Question: I'm using a 'ForEach' to display the contents of an array, then manually showing a divider between each element by checking the element index. Here's my code:
'''
struct ContentView: View {
let animals = ["Apple", "Bear", "Cat", "Dog", "Elephant"]
var body: some View {
VStack {
/// array of tuples containing each element's index and the element itself
let enumerated = Array(zip(animals.indices, animals))
ForEach(enumerated, id: \.1) { index, animal in
Text(animal)
/// add a divider if the element isn't the last
if index != enumerated.count - 1 {
Divider()
.background(.blue)
}
}
}
}
}
'''
Result:

This works, but I'd like a way to automatically add dividers everywhere without writing the 'Array(zip(animals.indices, animals))' every time. Here's what I have so far:
'''
struct ForEachDividerView<Data, Content>: View where Data: RandomAccessCollection, Data.Element: Hashable, Content: View {
var data: Data
var content: (Data.Element) -> Content
var body: some View {
let enumerated = Array(zip(data.indices, data))
ForEach(enumerated, id: \.1) { index, data in
/// generate the view
content(data)
/// add a divider if the element isn't the last
if let index = index as? Int, index != enumerated.count - 1 {
Divider()
.background(.blue)
}
}
}
}
/// usage
ForEachDividerView(data: animals) { animal in
Text(animal)
}
'''
This works great, isolating all the boilerplate 'zip' code and still getting the same result. However, this is only because 'animals' is an array of 'String's, which conform to <URL> -- if the elements in my array didn't conform to 'Hashable', it wouldn't work:
'''
struct Person {
var name: String
}
struct ContentView: View {
let people: [Person] = [
.init(name: "Anna"),
.init(name: "Bob"),
.init(name: "Chris")
]
var body: some View {
VStack {
/// Error! Generic struct 'ForEachDividerView' requires that 'Person' conform to 'Hashable'
ForEachDividerView(data: people) { person in
Text(person.name)
}
}
}
}
'''
That's why SwiftUI's 'ForEach' comes with an additional initializer, <URL>, that takes in a custom key path for extracting the ID. I'd like to take advantage of this initializer in my 'ForEachDividerView', but I can't figure it out. Here's what I tried:
'''
struct ForEachDividerView<Data, Content, ID>: View where Data: RandomAccessCollection, ID: Hashable, Content: View {
var data: Data
var id: KeyPath<Data.Element, ID>
var content: (Data.Element) -> Content
var body: some View {
let enumerated = Array(zip(data.indices, data))
/// Error! Invalid component of Swift key path
ForEach(enumerated, id: \.1.appending(path: id)) { index, data in
content(data)
if let index = index as? Int, index != enumerated.count - 1 {
Divider()
.background(.blue)
}
}
}
}
/// at least this part works...
ForEachDividerView(data: people, id: \.name) { person in
Text(person.name)
}
'''
I tried using <URL>, but I got 'Invalid component of Swift key path'.
How can I automatically add a divider in between the elements of a 'ForEach', even when the element doesn't conform to 'Hashable'?
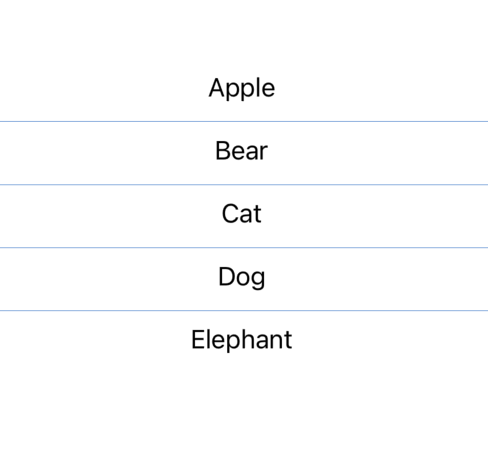
Answer: Using <URL> I built the following. It takes the set of views and places a divider between them.
This is also useful when the views are not being generated by a 'ForEach', especially when one or more of the views is removed conditionally (e.g. using an 'if' statement).
'''
struct Divided<Content: View>: View {
var content: Content
init(@ViewBuilder content: () -> Content) {
self.content = content()
}
var body: some View {
_VariadicView.Tree(DividedLayout()) {
content
}
}
struct DividedLayout: _VariadicView_MultiViewRoot {
@ViewBuilder
func body(children: _VariadicView.Children) -> some View {
let last = children.last?.id
ForEach(children) { child in
child
if child.id != last {
Divider()
}
}
}
}
}
struct Divided_Previews: PreviewProvider {
static var previews: some View {
VStack {
Divided {
Text("Alpha")
Text("Beta")
Text("Gamma")
}
}
.previewDisplayName("Vertical")
HStack {
Divided {
Text("Alpha")
Text("Beta")
Text("Gamma")
}
}
.previewDisplayName("Horizontal")
}
}
'''